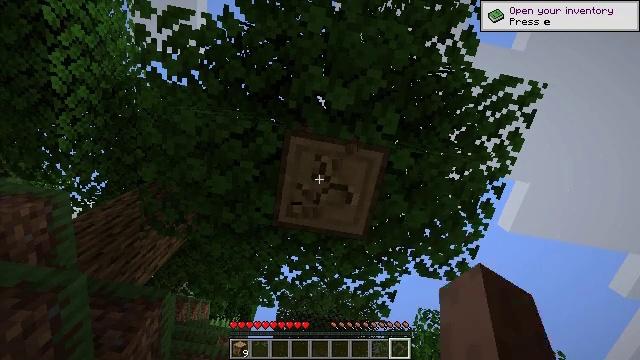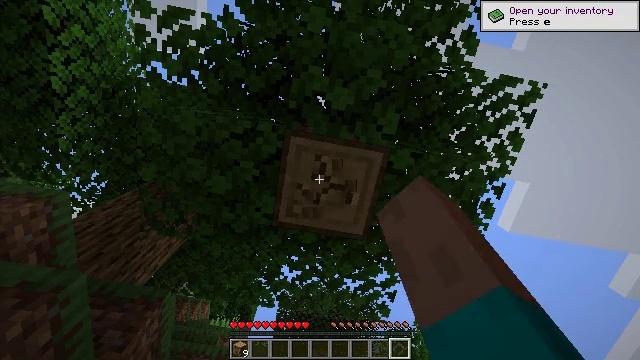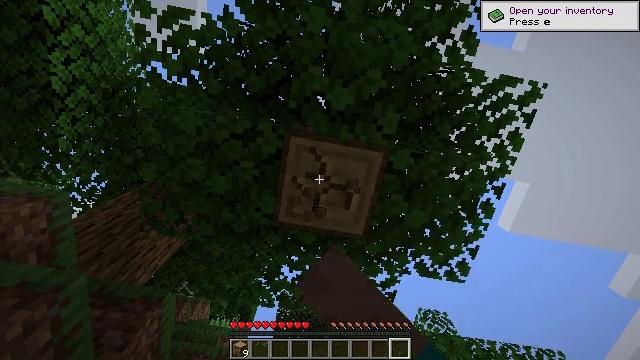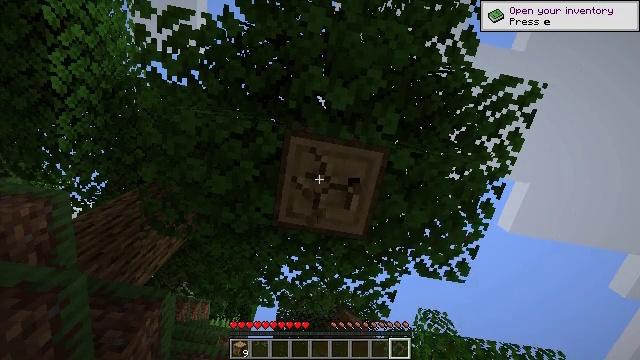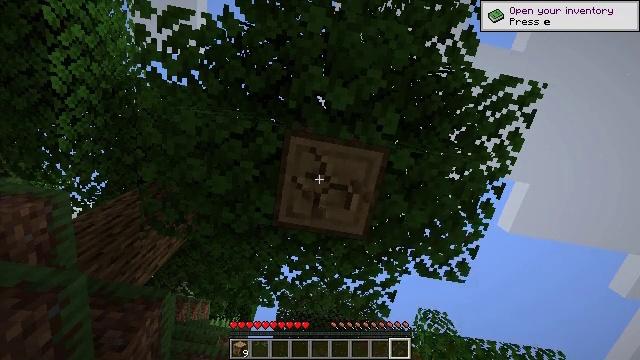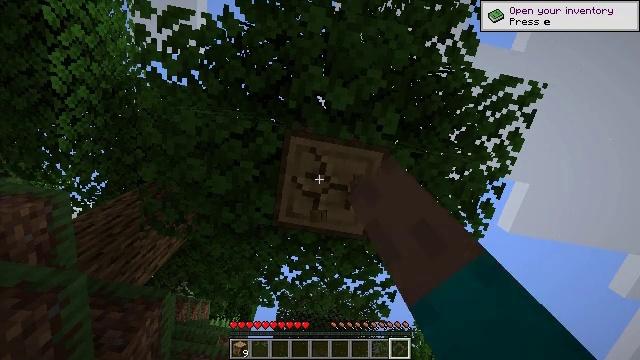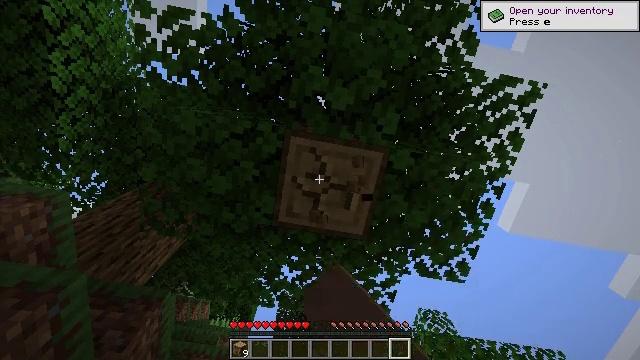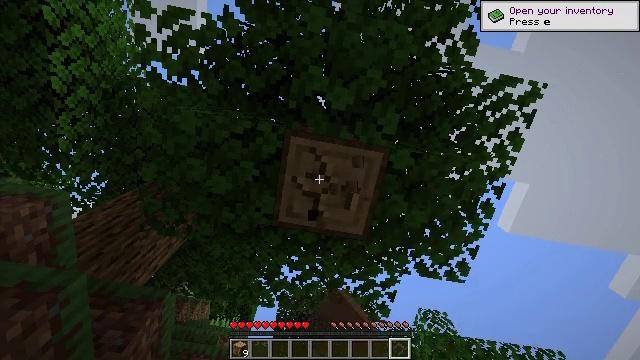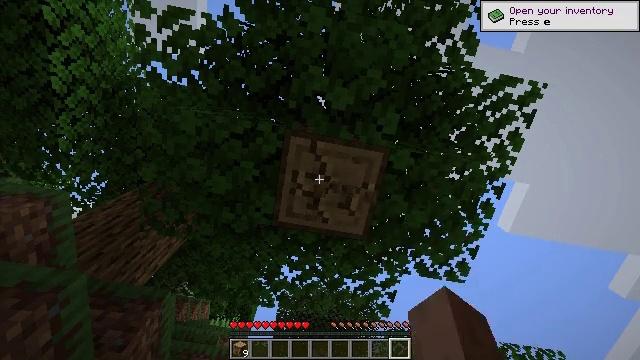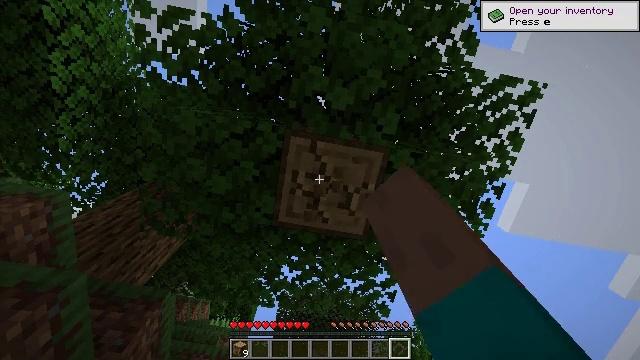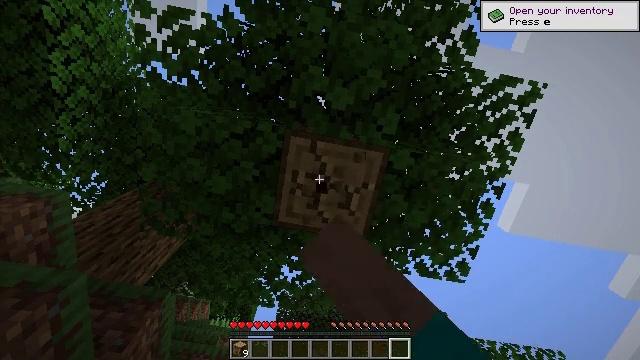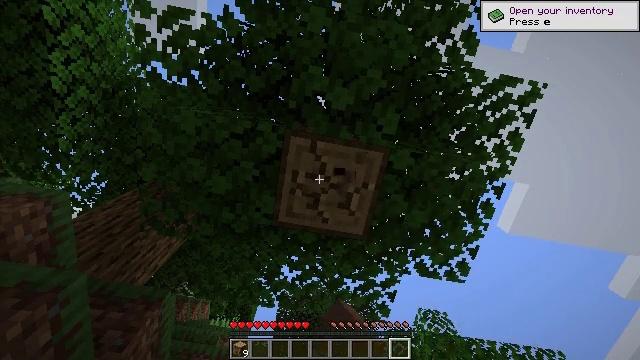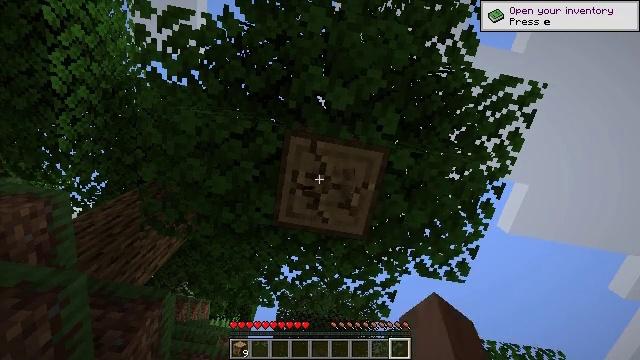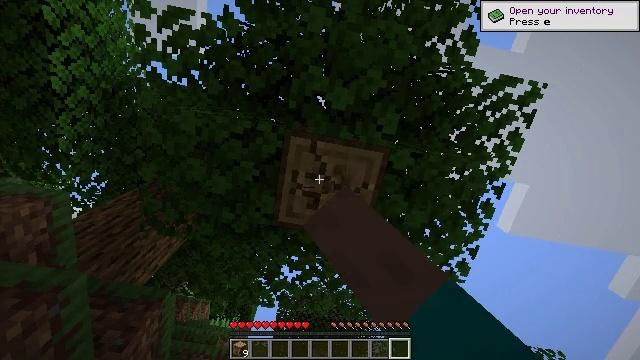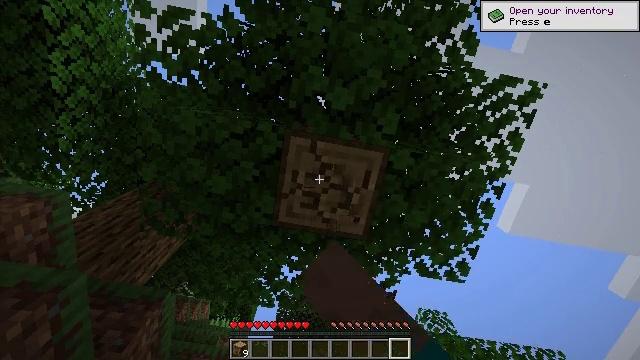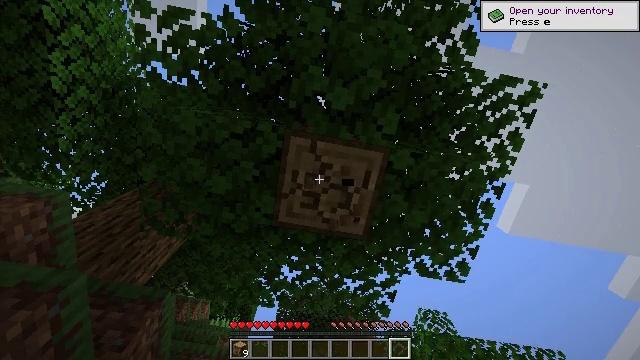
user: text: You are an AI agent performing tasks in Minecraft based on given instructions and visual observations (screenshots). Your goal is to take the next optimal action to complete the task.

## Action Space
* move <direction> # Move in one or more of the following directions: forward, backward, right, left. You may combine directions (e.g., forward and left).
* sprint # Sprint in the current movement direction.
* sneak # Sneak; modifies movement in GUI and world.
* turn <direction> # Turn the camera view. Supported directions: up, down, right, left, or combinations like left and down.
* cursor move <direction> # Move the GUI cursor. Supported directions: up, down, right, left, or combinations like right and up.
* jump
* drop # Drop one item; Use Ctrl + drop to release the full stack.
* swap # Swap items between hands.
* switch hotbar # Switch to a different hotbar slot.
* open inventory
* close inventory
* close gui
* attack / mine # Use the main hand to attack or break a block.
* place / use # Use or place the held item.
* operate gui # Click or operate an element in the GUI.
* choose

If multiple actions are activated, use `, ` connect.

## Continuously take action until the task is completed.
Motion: motion action
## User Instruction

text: Mine the oak log.
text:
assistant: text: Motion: attack / mine
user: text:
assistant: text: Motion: attack / mine
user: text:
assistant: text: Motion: attack / mine
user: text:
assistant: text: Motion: attack / mine
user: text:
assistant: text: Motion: attack / mine
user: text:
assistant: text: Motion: attack / mine
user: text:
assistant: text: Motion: attack / mine
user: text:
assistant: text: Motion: attack / mine
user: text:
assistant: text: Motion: attack / mine
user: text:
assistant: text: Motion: attack / mine
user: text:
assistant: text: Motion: attack / mine
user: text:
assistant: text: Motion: attack / mine
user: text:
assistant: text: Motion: attack / mine
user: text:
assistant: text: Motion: attack / mine
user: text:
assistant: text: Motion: attack / mine
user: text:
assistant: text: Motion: attack / mine
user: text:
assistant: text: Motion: attack / mine
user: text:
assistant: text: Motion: attack / mine
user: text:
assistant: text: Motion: attack / mine
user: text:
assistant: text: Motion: attack / mine
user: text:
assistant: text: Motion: attack / mine
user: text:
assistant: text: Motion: attack / mine
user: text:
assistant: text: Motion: attack / mine
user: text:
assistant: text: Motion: attack / mine
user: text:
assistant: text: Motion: attack / mine
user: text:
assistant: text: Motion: attack / mine
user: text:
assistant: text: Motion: attack / mine
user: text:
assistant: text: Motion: attack / mine
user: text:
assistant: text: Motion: attack / mine
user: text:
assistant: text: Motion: attack / mine